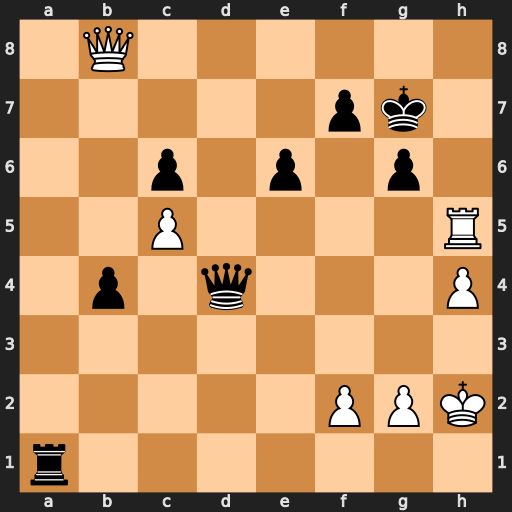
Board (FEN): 1Q6/5pk1/2p1p1p1/2P4R/1p1q3P/8/5PPK/r7
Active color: w
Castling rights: -
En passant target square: -
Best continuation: Qh8#